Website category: jobs
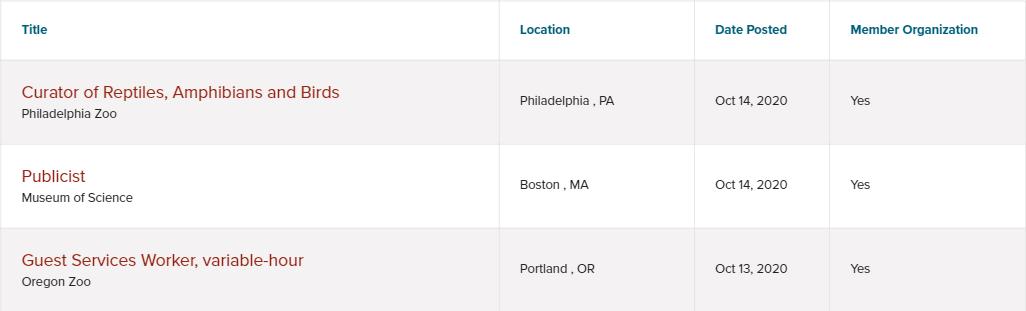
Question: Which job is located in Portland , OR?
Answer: Guest Services Worker, variable-hour

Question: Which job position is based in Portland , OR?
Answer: Guest Services Worker, variable-hour

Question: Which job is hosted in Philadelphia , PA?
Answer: Curator of Reptiles, Amphibians and Birds

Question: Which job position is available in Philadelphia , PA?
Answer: Curator of Reptiles, Amphibians and Birds

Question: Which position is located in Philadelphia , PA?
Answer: Curator of Reptiles, Amphibians and Birds

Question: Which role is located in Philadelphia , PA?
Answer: Curator of Reptiles, Amphibians and Birds

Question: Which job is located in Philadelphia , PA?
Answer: Curator of Reptiles, Amphibians and Birds

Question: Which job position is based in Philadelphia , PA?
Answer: Curator of Reptiles, Amphibians and Birds

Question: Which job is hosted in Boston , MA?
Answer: Publicist

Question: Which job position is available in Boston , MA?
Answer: Publicist

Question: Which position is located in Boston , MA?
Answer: Publicist

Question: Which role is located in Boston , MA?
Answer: Publicist

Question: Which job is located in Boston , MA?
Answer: Publicist

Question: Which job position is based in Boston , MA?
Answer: Publicist